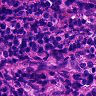
Metastatic tissue present: no